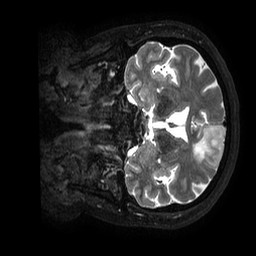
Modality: T2w
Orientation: coronal
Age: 60
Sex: female
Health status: ill
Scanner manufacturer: philips
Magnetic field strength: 3 T
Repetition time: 3.5 s
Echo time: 0.3 s